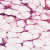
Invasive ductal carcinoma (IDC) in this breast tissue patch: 0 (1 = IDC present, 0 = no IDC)